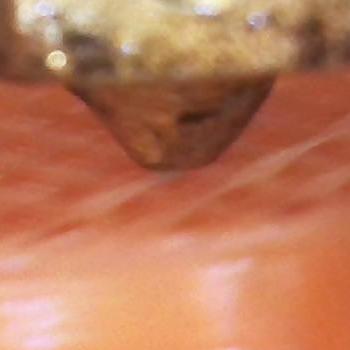
Flow rate: 48%